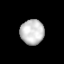
Tissue: lung
Cell type: Endothelial cells
Senescence score: 0.5534
Nuclear area (px): 577
Mean DAPI intensity: 197.645